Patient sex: M
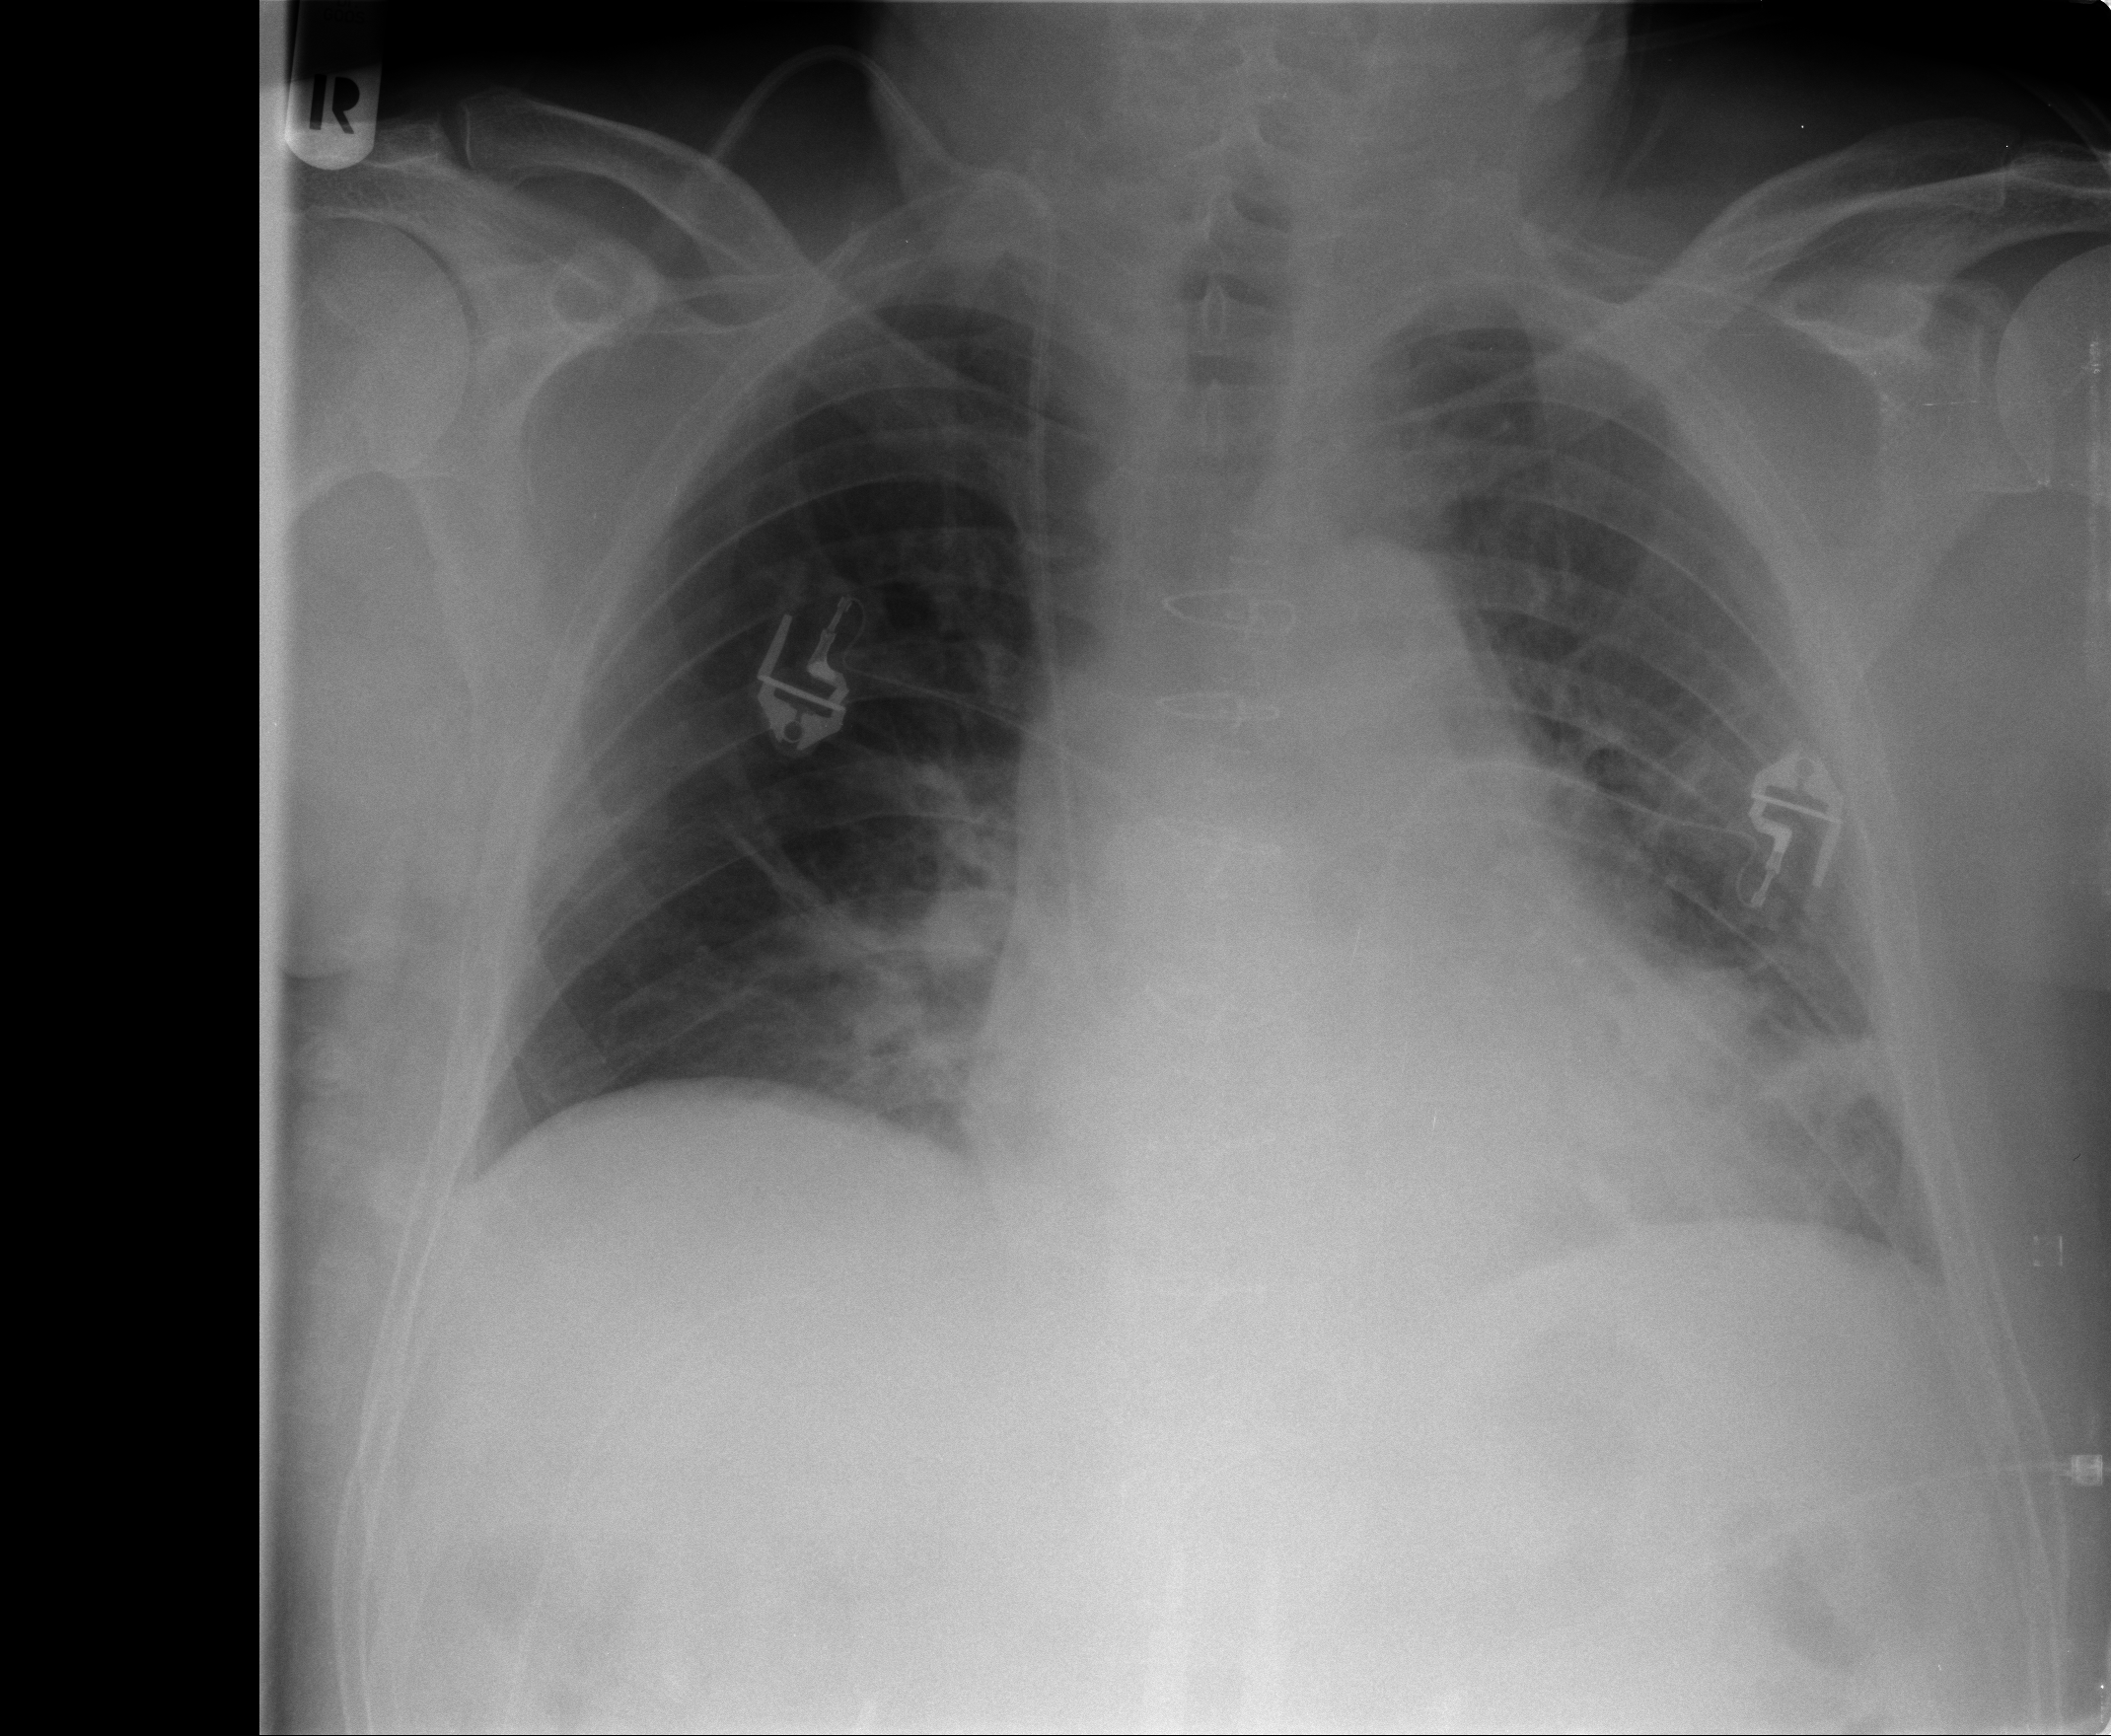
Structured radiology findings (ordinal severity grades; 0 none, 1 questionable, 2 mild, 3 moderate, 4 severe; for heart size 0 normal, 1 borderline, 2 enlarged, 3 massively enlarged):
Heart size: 1
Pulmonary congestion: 0
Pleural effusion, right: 0
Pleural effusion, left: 0
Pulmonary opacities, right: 0
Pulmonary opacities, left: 2
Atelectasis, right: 1
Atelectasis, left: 2